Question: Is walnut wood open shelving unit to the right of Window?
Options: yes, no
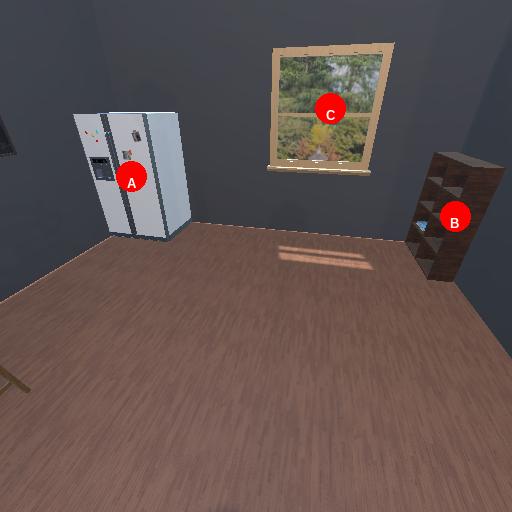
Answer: yes